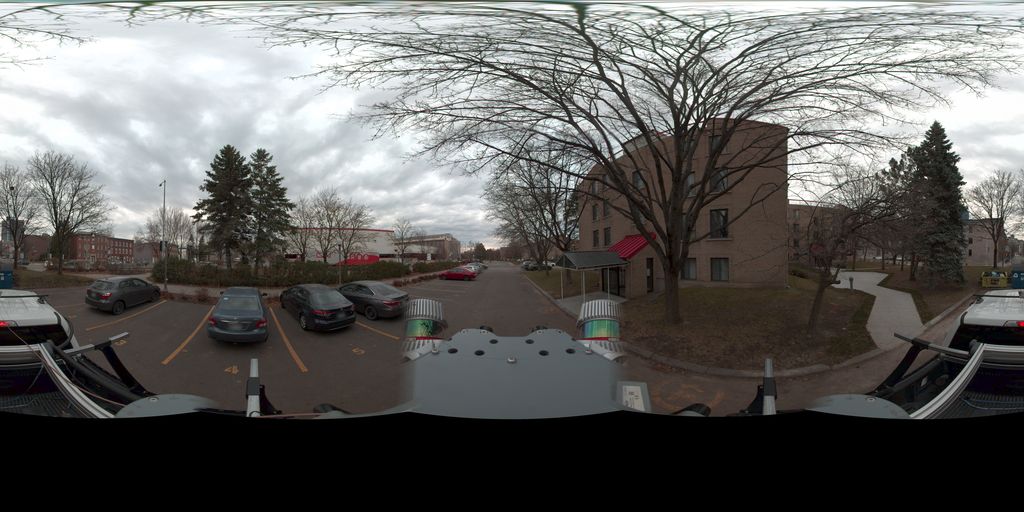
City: quebec_city